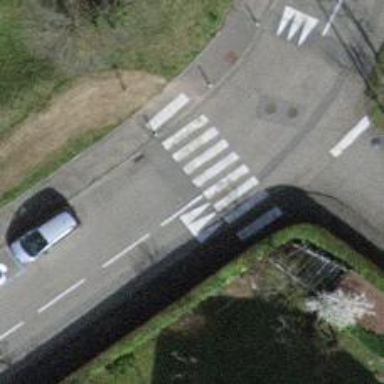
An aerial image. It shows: Zebra crossing for pedestrians.